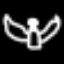
Label: angel